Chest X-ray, AP view. Patient: 13 years old, sex M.
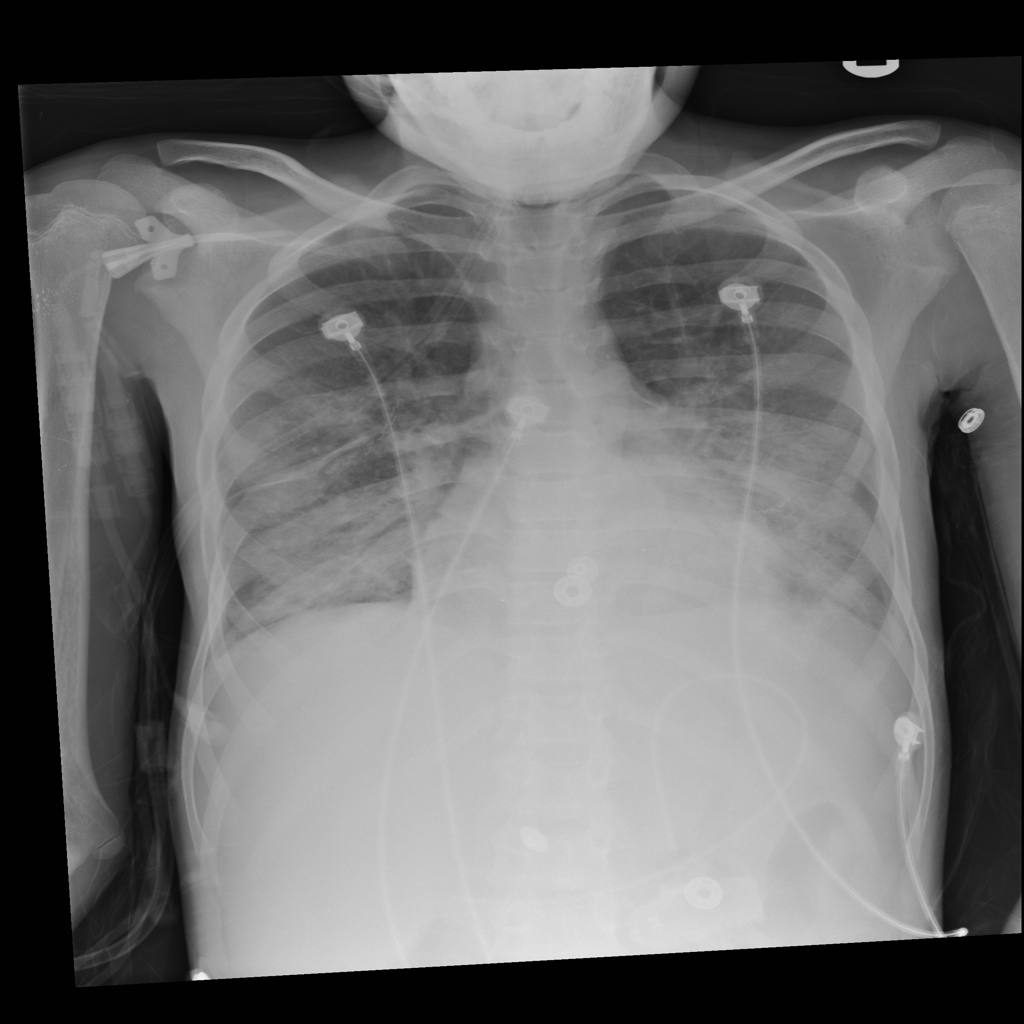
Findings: No Finding